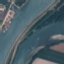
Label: River